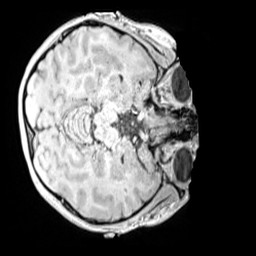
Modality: MP2RAGE
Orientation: axial
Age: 11
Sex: female
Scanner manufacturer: siemens
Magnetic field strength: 3 T
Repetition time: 4 s
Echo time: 0.00299 s